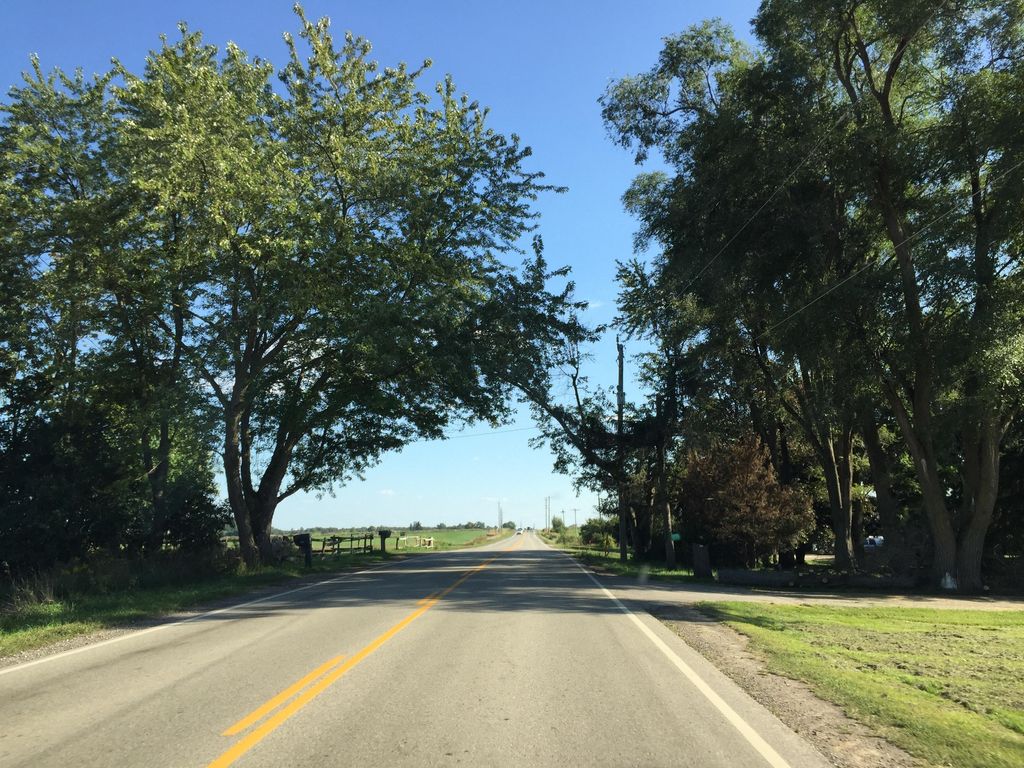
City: kitchener-waterloo